Question: I have simple ListView and am populating with ArrayAdapter. But than text of ListView is white. It was black before, now I get white text. How can I fix this? It is actually right SlidingDrawer.
My code:
'''
lvHoroscope = (ListView) findViewById(R.id.lvHoroscope);
String[] horoscope = getApplication().getResources().getStringArray(R.array.horoscope);
lvHoroscope.setAdapter(new ArrayAdapter<String>(getApplication(),
android.R.layout.simple_list_item_1, horoscope));
'''

android.R.layout.simple_list_item_1.xml
'''
<?xml version="1.0" encoding="utf-8"?>
<TextView xmlns:android="http://schemas.android.com/apk/res/android"
android:id="@android:id/text1"
android:layout_width="wrap_content"
android:layout_height="wrap_content"
android:gravity="center_vertical"
android:minHeight="?android:attr/listPreferredItemHeightSmall"
android:paddingEnd="?android:attr/listPreferredItemPaddingEnd"
android:paddingStart="?android:attr/listPreferredItemPaddingStart"
android:textAppearance="?android:attr/textAppearanceListItemSmall" />
'''
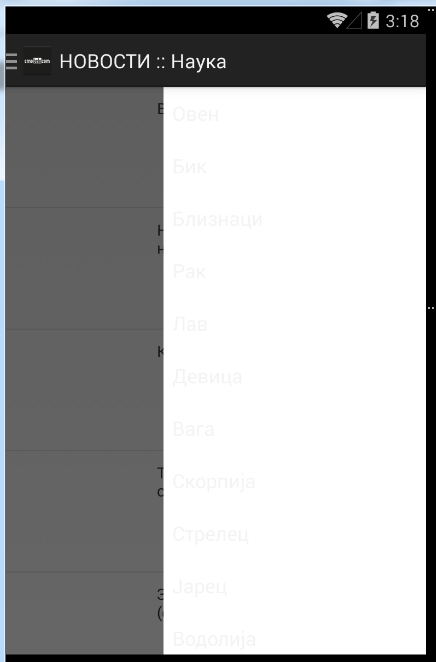
Answer: It is so might be you are using a 'Dark theme' so the text is 'white'
-
'Theme.Light'
'''
<style name="LightThemeSelector" parent="android:Theme.Light">
...
</style>
'''
-
Just add the 'textColor' to the 'textView'
'''
<?xml version="1.0" encoding="utf-8"?>
<TextView xmlns:android="http://schemas.android.com/apk/res/android"
android:id="@android:id/text1"
android:layout_width="wrap_content"
android:layout_height="wrap_content"
android:gravity="center_vertical"
android:textColor="#000000"
android:minHeight="?android:attr/listPreferredItemHeightSmall"
android:paddingEnd="?android:attr/listPreferredItemPaddingEnd"
android:paddingStart="?android:attr/listPreferredItemPaddingStart"
android:textAppearance="?android:attr/textAppearanceListItemSmall" />
'''